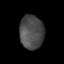
Tissue: prostate
Cell type: Myeloid cells
Senescence score: 0.6977
Nuclear area (px): 797
Mean DAPI intensity: 75.629